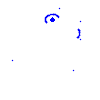
Particle: pion